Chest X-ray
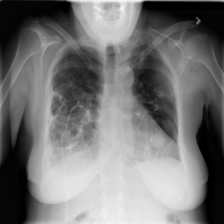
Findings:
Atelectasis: negative
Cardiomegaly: negative
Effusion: negative
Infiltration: negative
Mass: negative
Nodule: positive
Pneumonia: negative
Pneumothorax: negative
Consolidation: negative
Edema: negative
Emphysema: negative
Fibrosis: negative
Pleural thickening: negative
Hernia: negative